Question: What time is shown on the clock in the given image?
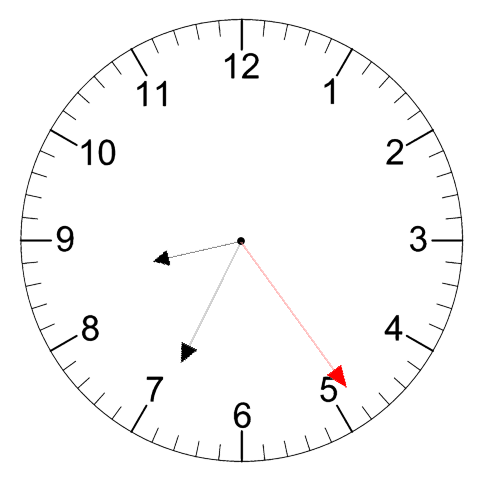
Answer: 08:34:24